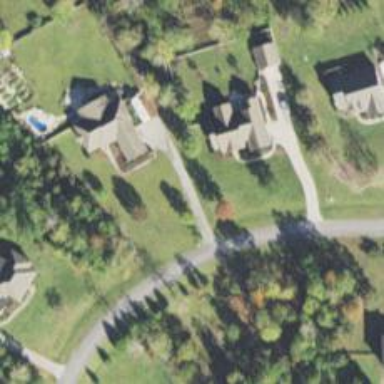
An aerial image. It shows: Driveway.